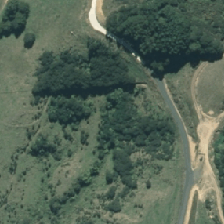
Land cover: manuka_kanuka